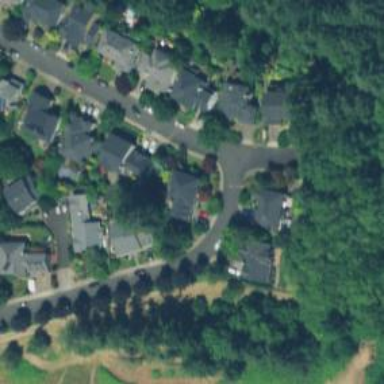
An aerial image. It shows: Residential road with sidewalk on the left side.